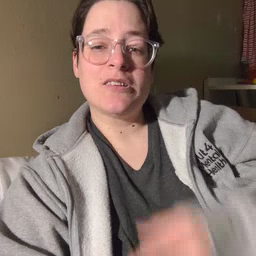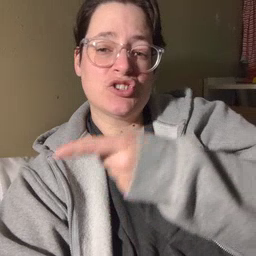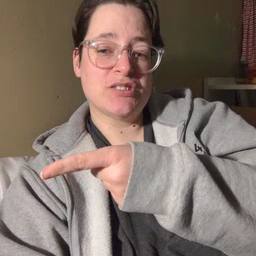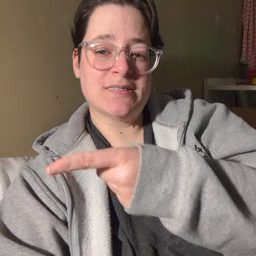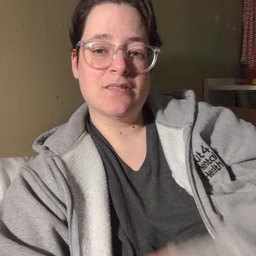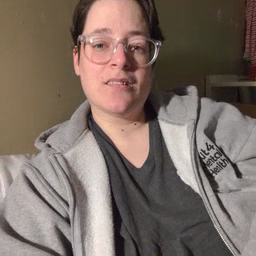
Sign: hesheit